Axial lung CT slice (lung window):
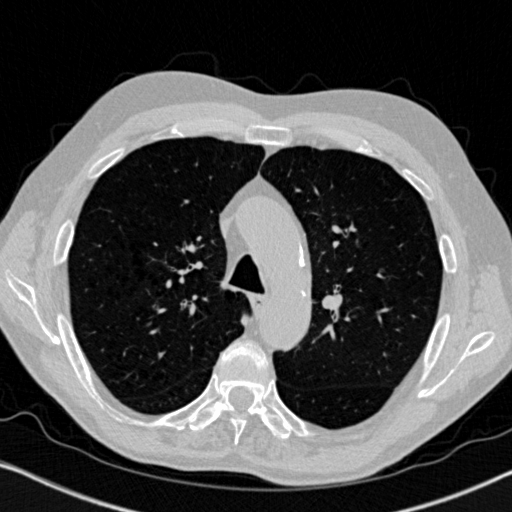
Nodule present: no